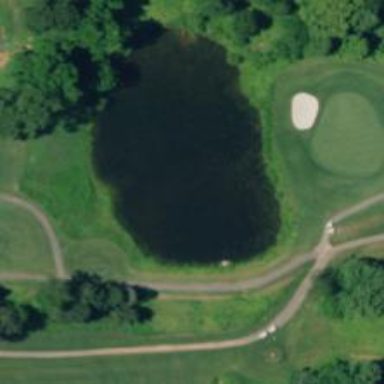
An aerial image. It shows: Picturesque scene of golf course with lateral water hazard.